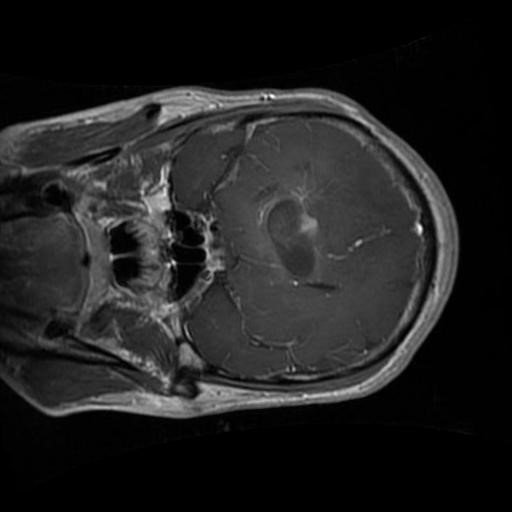
Label: brain_glioma